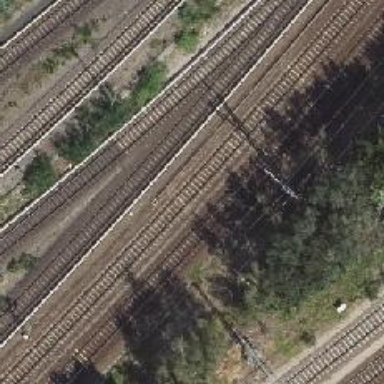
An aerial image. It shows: Railway track with contact line for electrification.